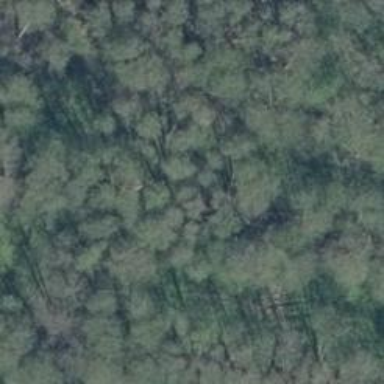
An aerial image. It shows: Row of mixed leaf trees.